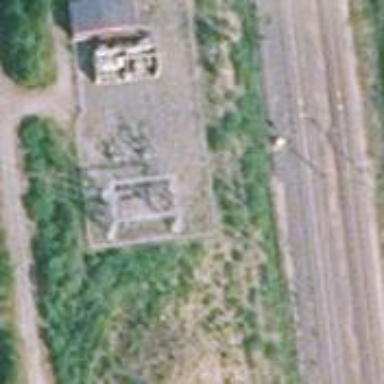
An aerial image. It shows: Fenced-in traction substation.